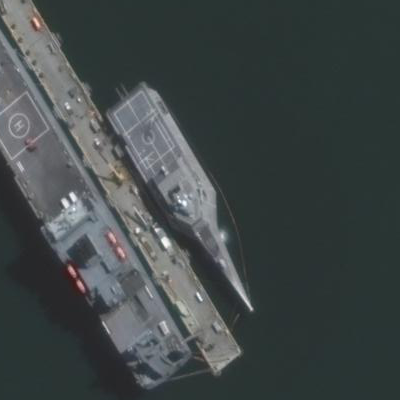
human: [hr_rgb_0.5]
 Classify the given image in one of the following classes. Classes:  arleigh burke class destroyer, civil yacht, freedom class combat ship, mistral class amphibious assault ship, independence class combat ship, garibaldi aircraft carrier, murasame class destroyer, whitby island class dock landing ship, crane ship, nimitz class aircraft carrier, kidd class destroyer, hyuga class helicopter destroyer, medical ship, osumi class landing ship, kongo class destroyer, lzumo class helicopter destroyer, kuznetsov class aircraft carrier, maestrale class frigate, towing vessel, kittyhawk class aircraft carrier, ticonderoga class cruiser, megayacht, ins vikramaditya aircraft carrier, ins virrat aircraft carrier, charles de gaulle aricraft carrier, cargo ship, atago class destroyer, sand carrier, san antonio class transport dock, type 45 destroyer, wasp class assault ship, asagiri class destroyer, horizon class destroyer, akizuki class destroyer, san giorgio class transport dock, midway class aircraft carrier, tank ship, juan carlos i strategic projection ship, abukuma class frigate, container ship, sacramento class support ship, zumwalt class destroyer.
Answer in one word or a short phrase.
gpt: Independence class combat ship